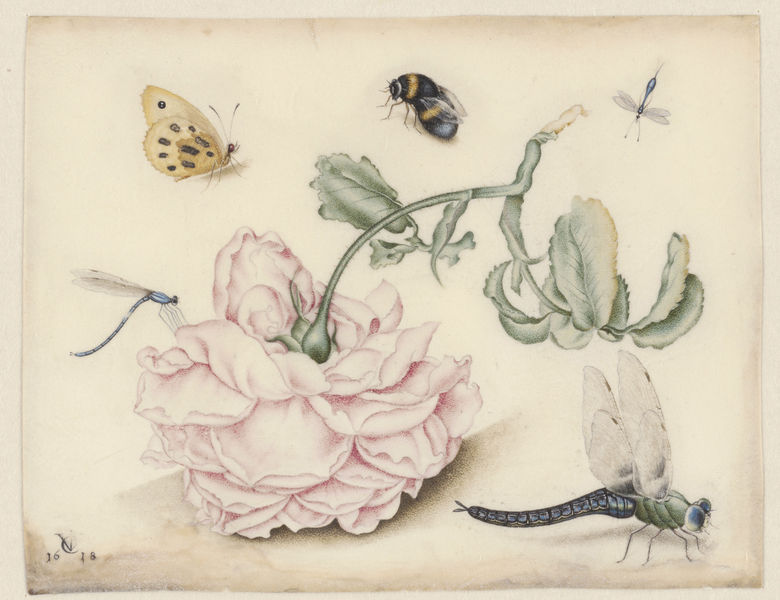
Titel: Roos en vijf insecten
Künstler: Christoffel van den Berghe
Standort: Amsterdam
Institution: Rijksmuseum
Schlagwörter: blau, blätter, flügel, aquarell, gelb, grün, blume, hell, pastell, schwarz, zeichnung, blüte, rose, beige, natur, rosa, stilleben, stillleben, studie, betrachtung, fliege, druck, tupfen, insekten, schmetterling, niederländer, dürer, insekt, libelle, falter, libellen, biene, mücke, cranach, hummel, moskito, 1618